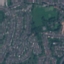
Label: Residential